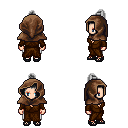
a pixel art fantasy rpg character, female body template, human, light skin, brown robe, white pants, gray short topknot hairstyle, cloth hood, ghillies, four views (front, back, left, right), 2x2 character sprite sheet, small pixel art, hard edges, no anti-aliasing